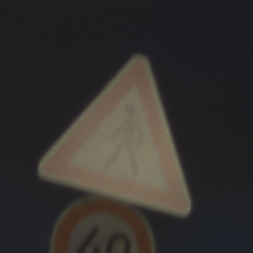
Verkehrszeichen: FussgaengerRechts
Zusatzzeichen unten: Geschwindigkeit40
Umgebung: Outdoor, Nature
Tageszeit: SunriseSunset
Wetter: PartlyCloudy
Licht: Natural
Jahreszeit: NotSpecified
Kontrast: HighContrast